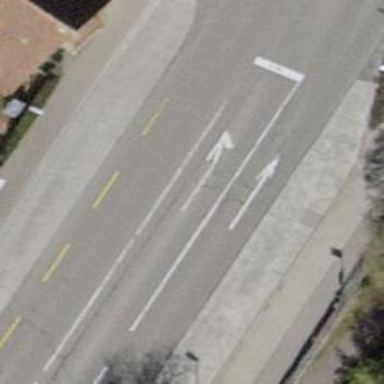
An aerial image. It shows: Tertiary road with asphalt surface and cycle lane.